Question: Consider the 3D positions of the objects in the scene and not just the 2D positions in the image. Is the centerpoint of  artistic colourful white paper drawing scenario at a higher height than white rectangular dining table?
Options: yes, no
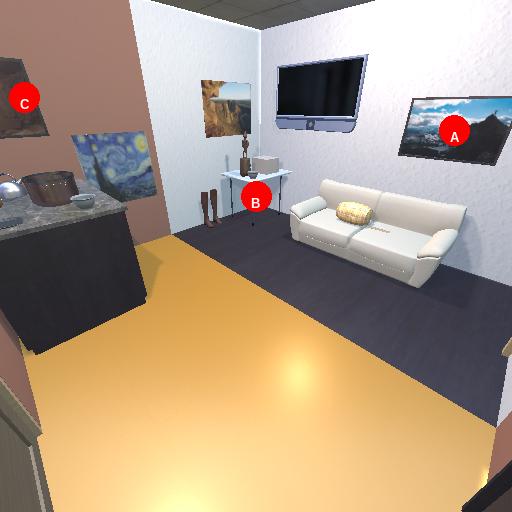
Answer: yes